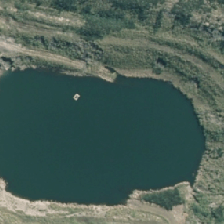
Land cover: lake_pond